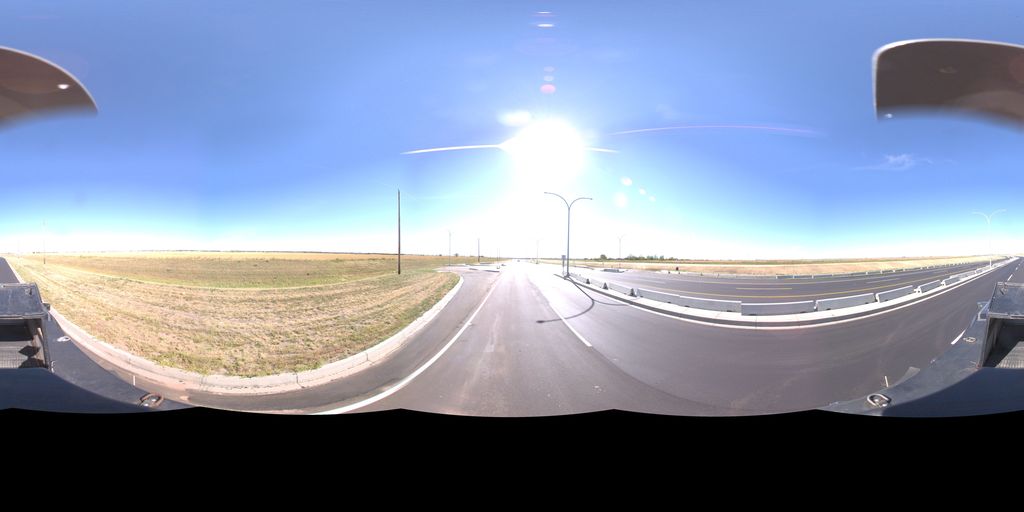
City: saskatoon